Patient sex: F
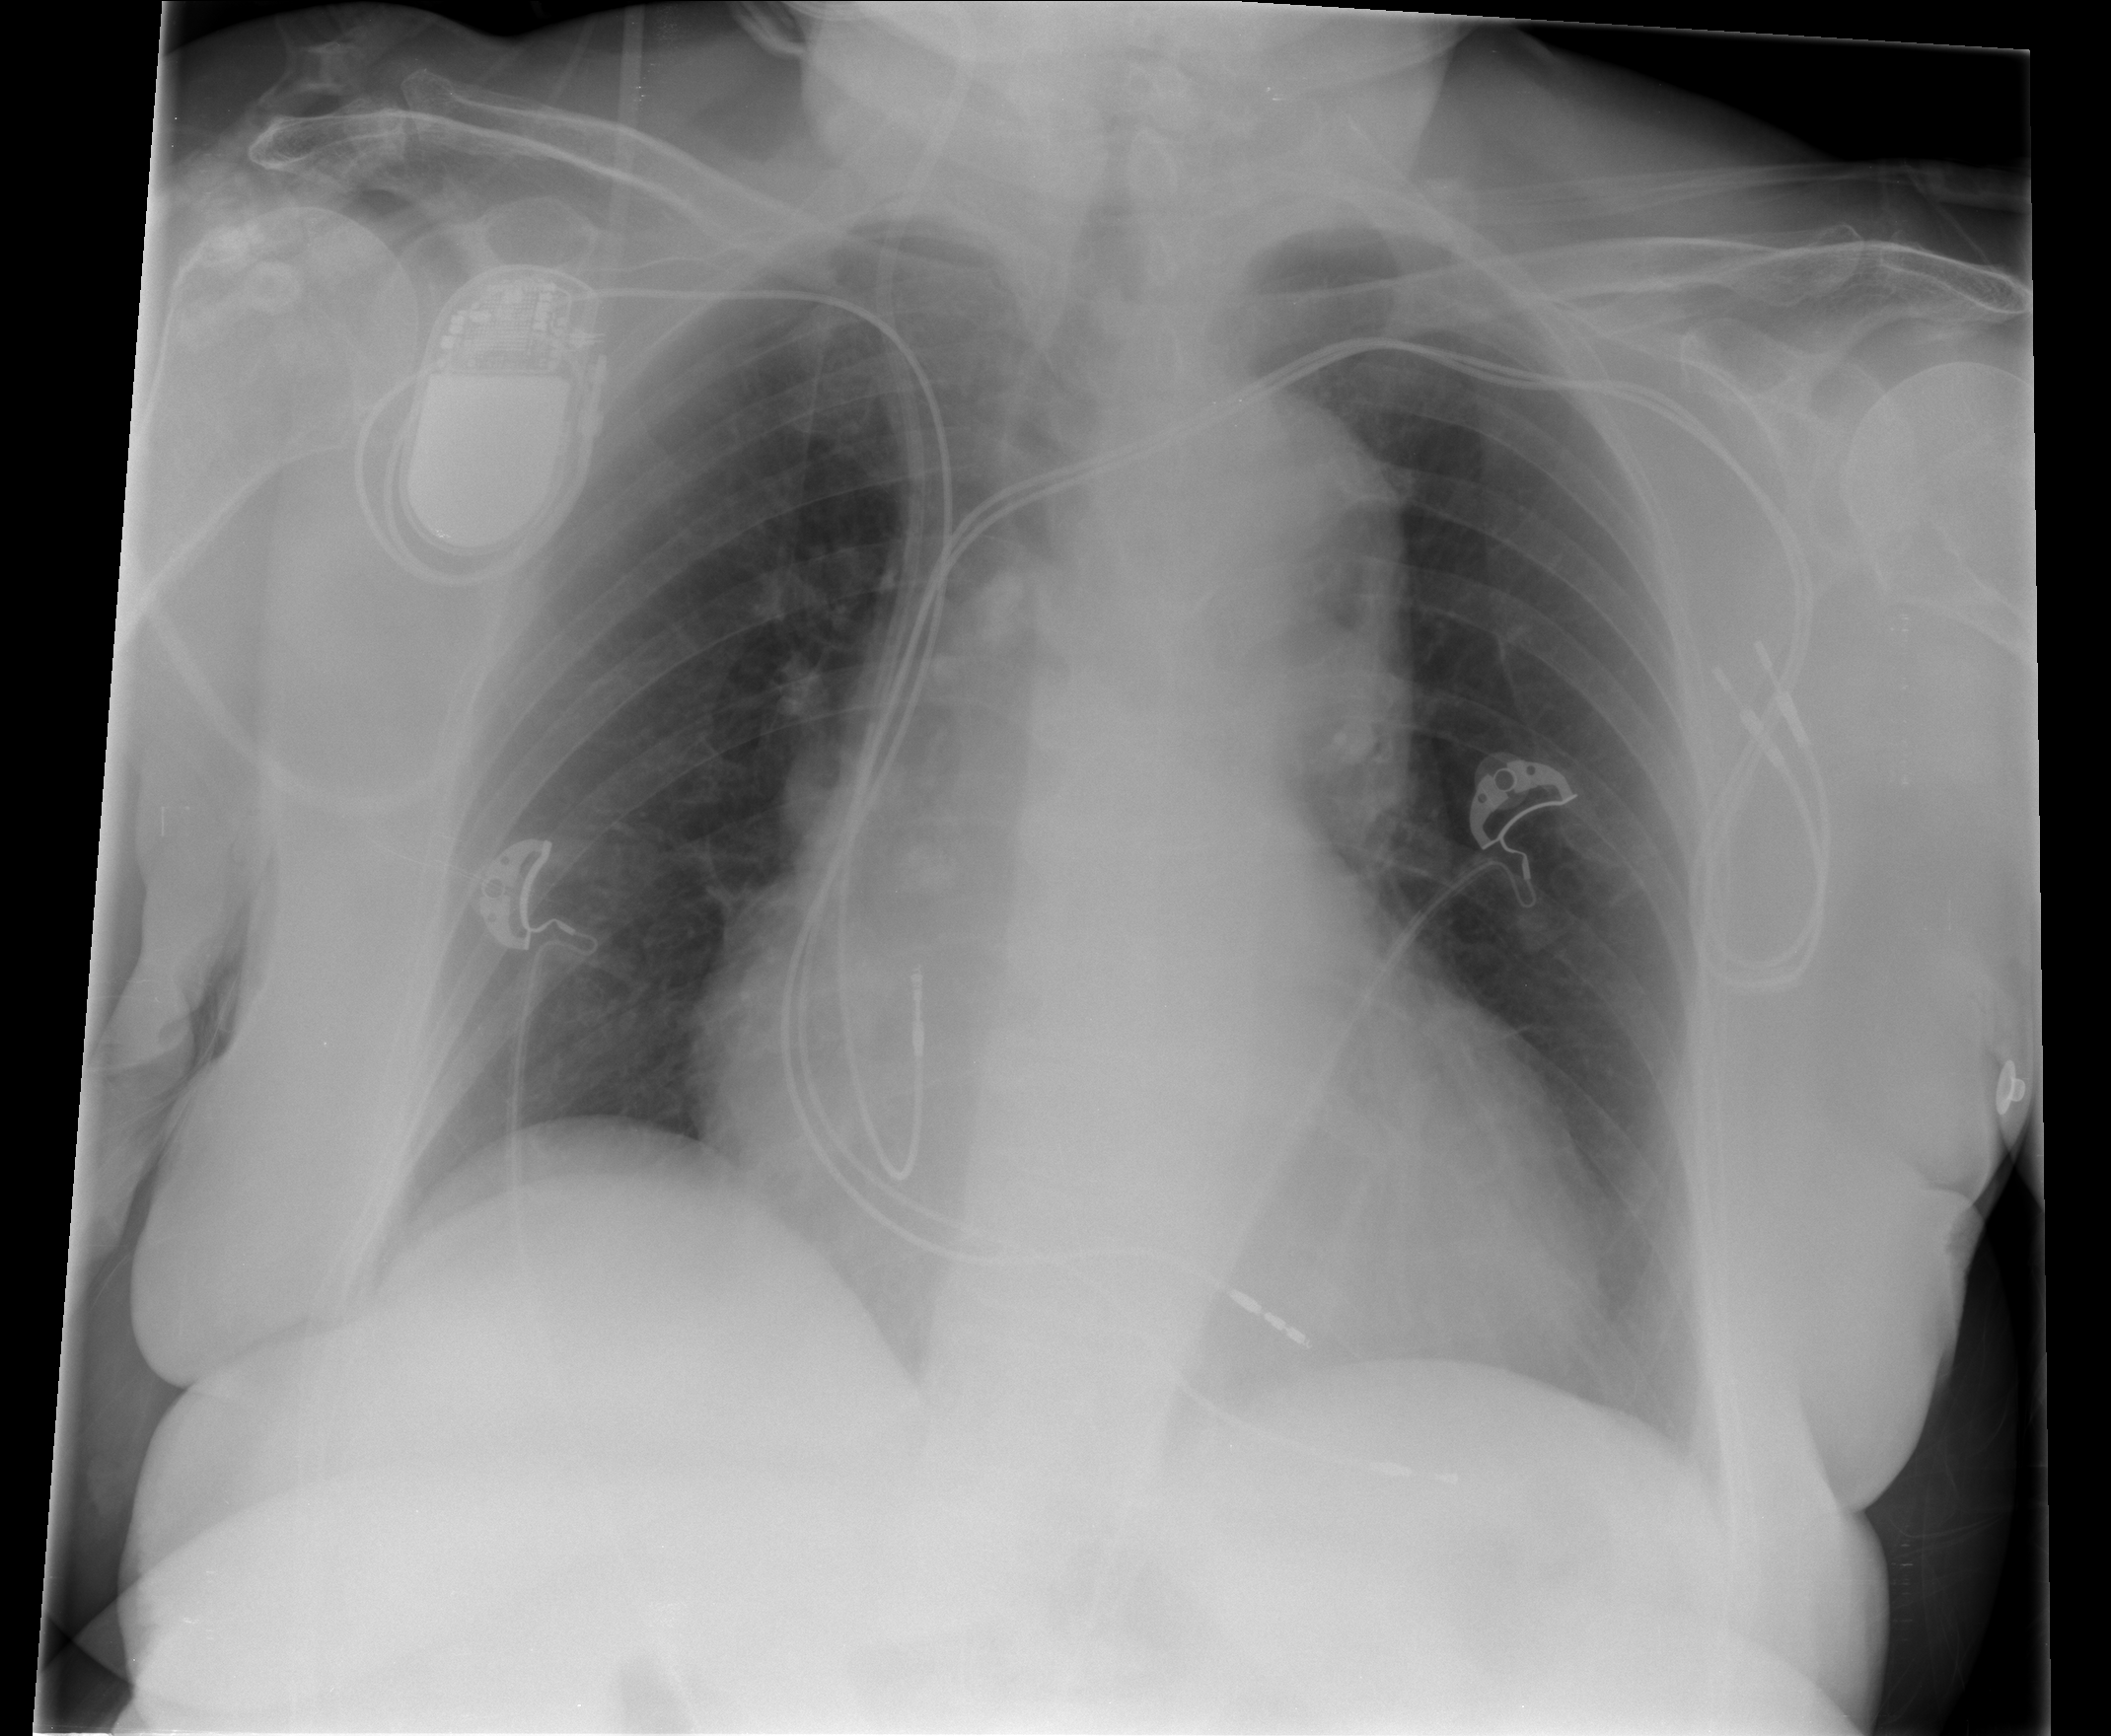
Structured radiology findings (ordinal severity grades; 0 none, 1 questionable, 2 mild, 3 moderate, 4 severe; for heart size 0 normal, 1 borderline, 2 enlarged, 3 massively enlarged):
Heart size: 2
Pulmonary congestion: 0
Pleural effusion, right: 0
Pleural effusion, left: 0
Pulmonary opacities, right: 2
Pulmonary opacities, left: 1
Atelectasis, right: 0
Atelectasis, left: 0